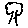
Label: tree